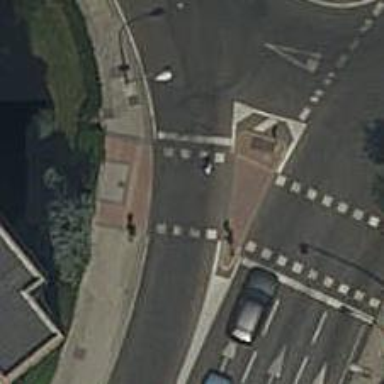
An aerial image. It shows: Crossing with traffic signals.